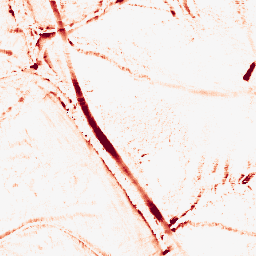
Category: morphological
Decomposition family: morphological_ellipse
Decomposition parameters: operation: opening
width: 10
height: 10
Upsampling method: quartic
Upsampling parameters: scale: 8
Upsampling scale: 8